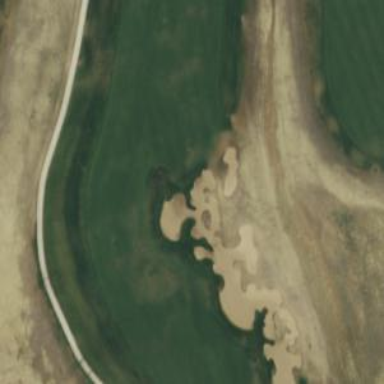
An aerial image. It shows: Golf bunker filled with sandy terrain.